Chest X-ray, AP view. Patient: 39 years old, sex M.
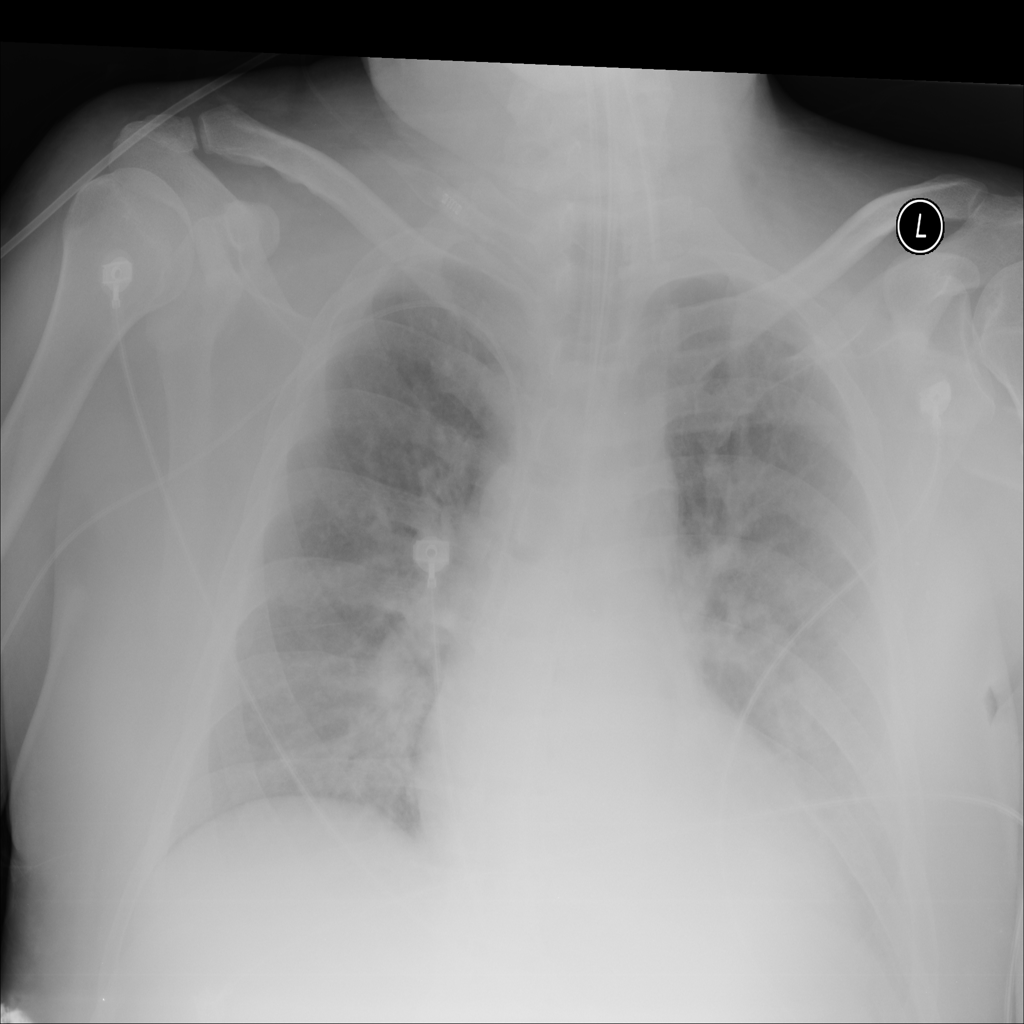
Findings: Infiltration